Question: Given the first 35 numbers in a 36-square grid, find the smallest positive integer such that all the numbers in the 36-square grid can be divided into two parts of 18 numbers + 18 numbers, where the sum of the two parts is equal.
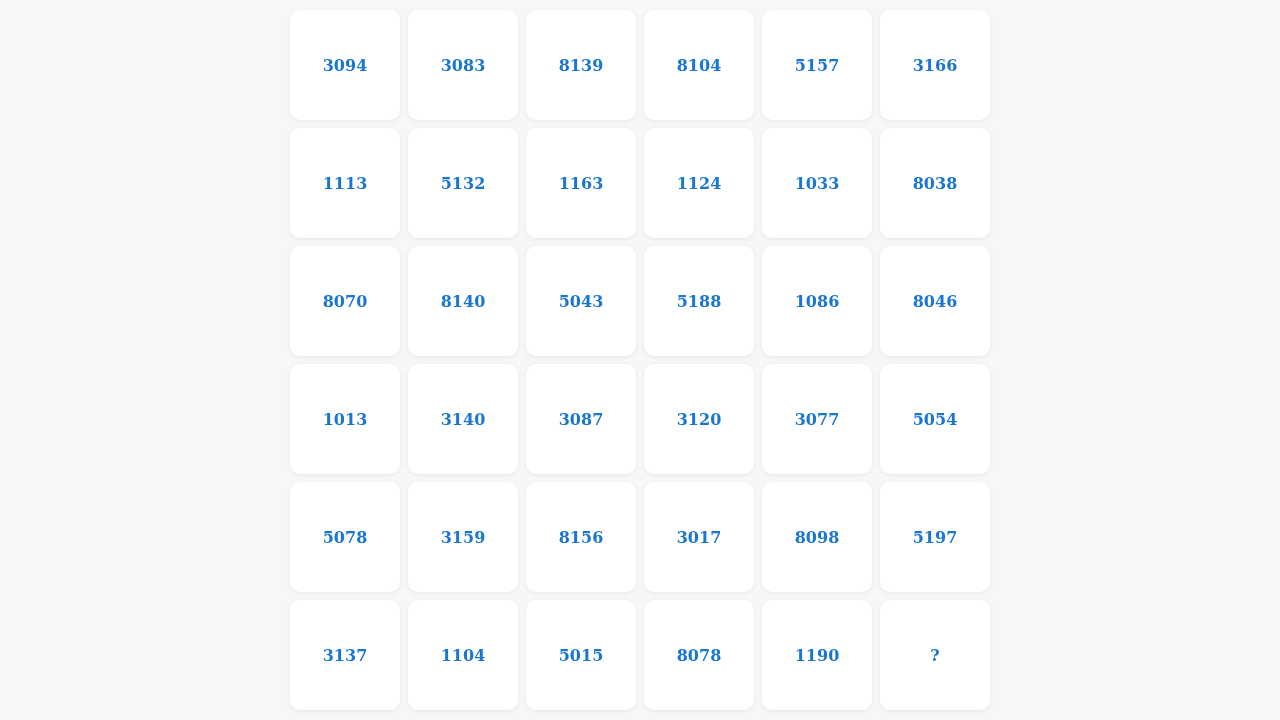
Answer: 1